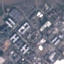
Land use / land cover: Industrial